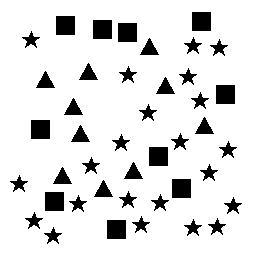
Squares: 10
Triangles: 10
Stars: 22
Total shapes: 42